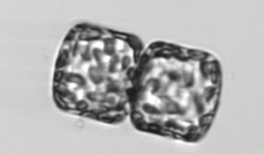
Label: Lauderia_annulata